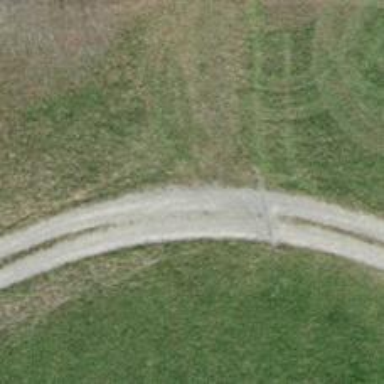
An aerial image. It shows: Path.